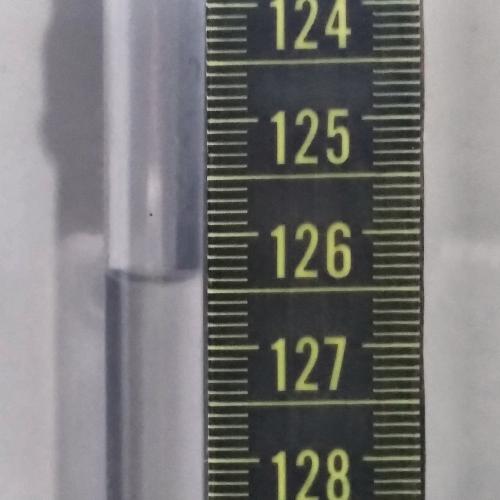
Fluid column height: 126.4 cm